Question: I'm using following regex, but as you can see there is much recursion in the expression.
Is there a better way to solve this?
What I need is kind of a "jump" operator.

<URL>
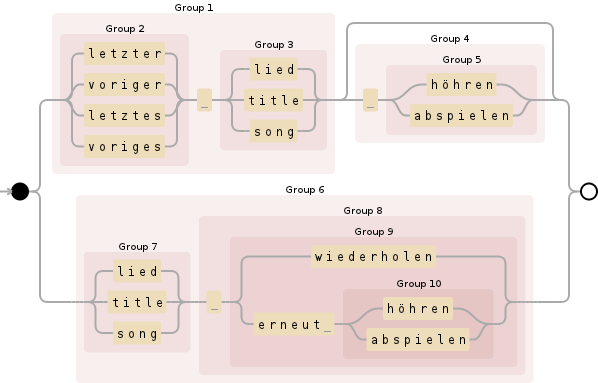
Answer: PCRE implements <URL>, to achieve what you need.
- '(?P<groupname>subpattern)'- '\g<groupname>'
'''
/
(?:(?P<relative>letzte[rs]|vorige[rs])[ ])? # optional non-capturing group
(?P<what>lied|title|song)
(?(relative) # IF group <relative> was matched
(?:<URL>? # another optional non-capturing group
|
<URL> # subroutine call to group <action>
)
/ix
'''
---

<URL>
---
PCRE allows some ways to define a group, all of them with the same meaning:
- '(regex)'- '(?P<name>regex>'- '(?'name'regex)'- '(?<name>regex)'
as well as different ways to make subroutine call:
- '(?3)'- '\g<3>'- '\g'3''- '(?-1)'- '\g<-1>'- '\g'-1''- '\g<-1>'- '(?&name)'- '(?P>name)'- '\g<name>'- '\g'name''